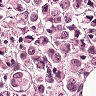
Metastatic tissue present: yes